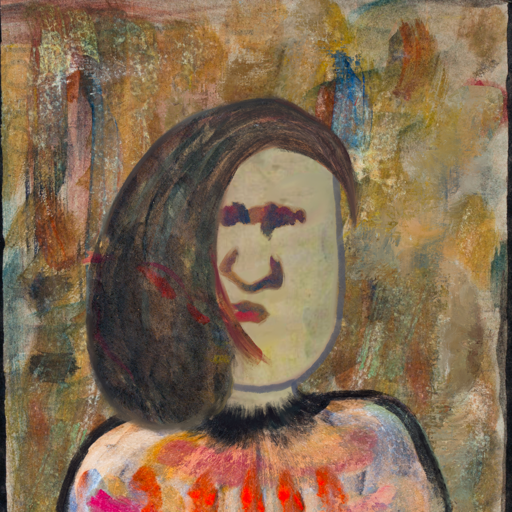
Background: Pipe, Head And Neck Front: Hill_Girl, Face Front: In_The_Sun, Bust: Childish, Hair Front: Gypsy_Mother, Head Accessory: Blank, Second Necklace: Blank, Necklace: Blank, Baby: Blank